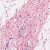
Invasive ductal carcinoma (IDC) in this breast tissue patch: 0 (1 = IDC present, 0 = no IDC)